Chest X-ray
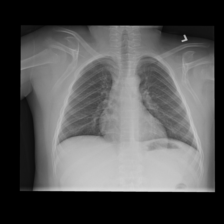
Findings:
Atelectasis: negative
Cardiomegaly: negative
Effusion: negative
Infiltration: negative
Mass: negative
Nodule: negative
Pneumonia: negative
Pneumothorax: negative
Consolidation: negative
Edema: negative
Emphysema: negative
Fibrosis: negative
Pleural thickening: negative
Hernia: negative